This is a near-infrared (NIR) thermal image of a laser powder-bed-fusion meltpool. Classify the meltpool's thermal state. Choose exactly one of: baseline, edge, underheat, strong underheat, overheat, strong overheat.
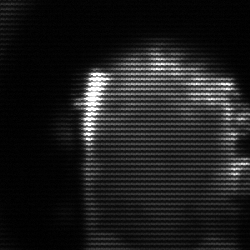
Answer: baseline